Question: I've developed a JavaFx application using JDK 7, but now that Java 8 was released, my client unistalled jre 7 and installed jre 8, and now the app is not running anymore:

I'm not sure but jre8 should not be compatible with previous versions of java? At least the last one ?
What can I do to solve this?
: I'm using exe4j to distribute my app as .exe
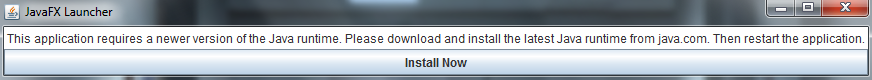
Answer: Muskan answers was very helpful because gave me a hint to bundle a jre with my application.
Actually I've not used launch4j instead I've used exe4j, which is very similar but I've used before.
If you decide to use this approach you can find <URL>